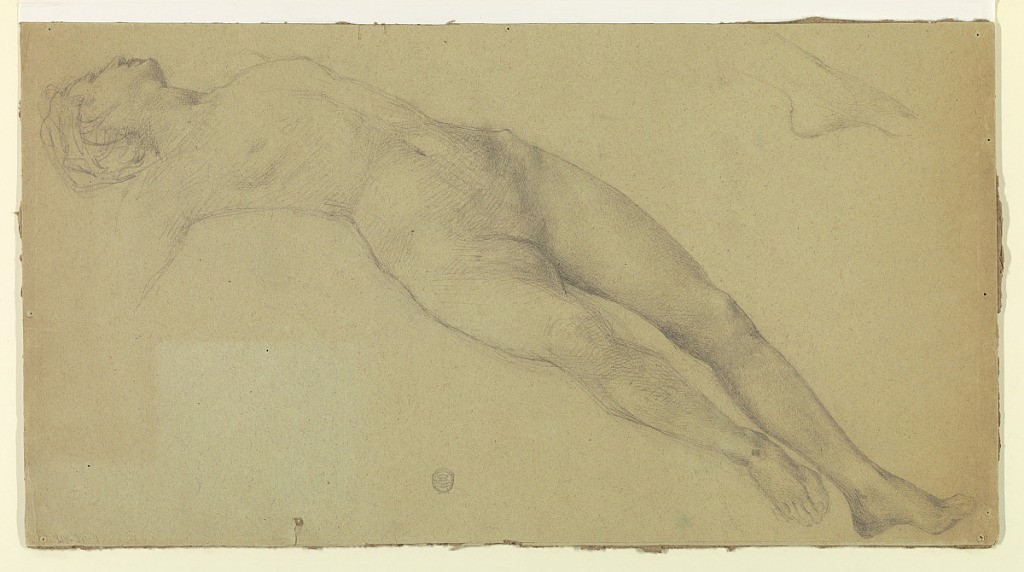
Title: Study for "Diana and Her Attendants among the Constellations"
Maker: Francis Augustus Lathrop, American, 1849–1909
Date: ca. 1894
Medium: Graphite on paper
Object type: Drawing
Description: Sketch of a female nude figure reclining.